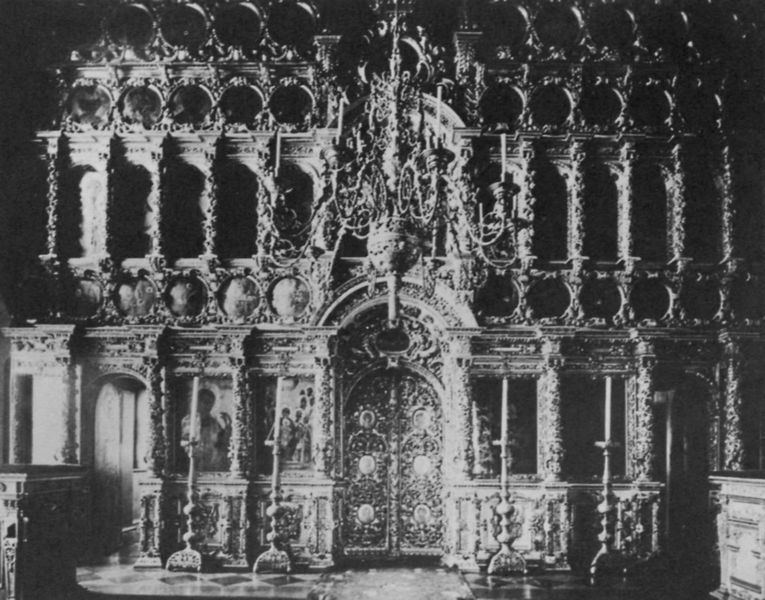
Titel: Die Ikonostase der Erlöser-Kathedrale
Künstler: Russischer Photograph
Standort: Paris
Institution: Bibliothèque du Musée des Arts Décoratifs
Schlagwörter: dunkel, schatten, weiß, fenster, grau, hell, holz, licht, raum, schmuck, schwarz, säule, säulen, tür, zimmer, malerei, muster, ornament, architektur, arme, barock, stein, innenraum, kirche, boden, gold, gotik, rund, bilder, fassade, empore, saal, reflexe, symmetrie, ornamente, verzierung, kerze, flügeltür, kerzen, kronleuchter, leuchter, lüster, metall, hoch, tor, foto, fotografie, photographie, bögen, vier, eingang, rundfenster, fliesen, schwarzweiß, kreise, mosaik, altar, bänke, kathedrale, schnitzerei, photo, verziert, fries, portal, kerzenhalter, kerzenleuchter, wandbilder, pforte, üppig, archivolten, gotisch, zier, punziert, schrein, sakral, aufnahme, ikone, beschläge, gedrechselt, geschnitzt, kandelaber, masswerk, gebälk, tympanon, nischen, medaillons, ikonen, türbeschlag, orthodox, opulenz, standleuchter, bbarock, pfort, vier leuchter, ikonostase